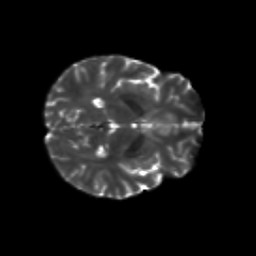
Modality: T2w
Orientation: axial
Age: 29
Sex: female
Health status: healthy
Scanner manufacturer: siemens
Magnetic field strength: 3 T
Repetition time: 8.6 s
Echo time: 0.095 s